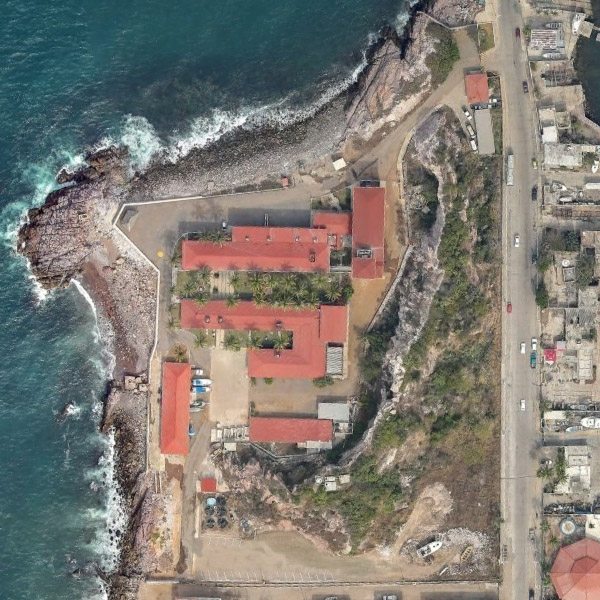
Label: Resort